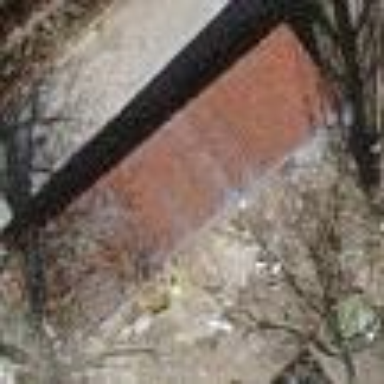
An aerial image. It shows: Shed building.